Interaction volume radius: 5 \u00c5
Interaction volume height: 10 \u00c5
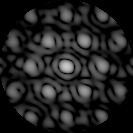
Disorder parameter: 0.3183